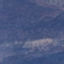
Label: HerbaceousVegetation